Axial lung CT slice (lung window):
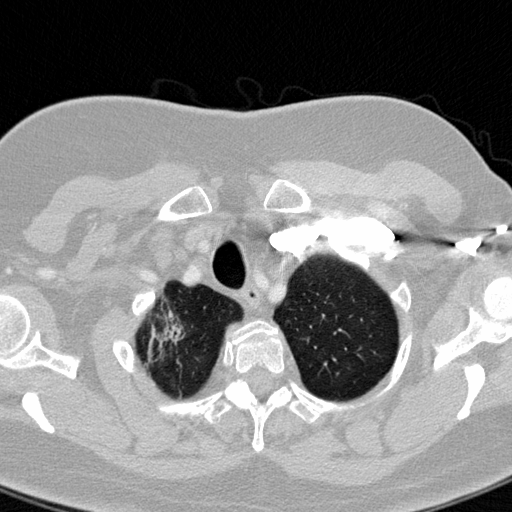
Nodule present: no